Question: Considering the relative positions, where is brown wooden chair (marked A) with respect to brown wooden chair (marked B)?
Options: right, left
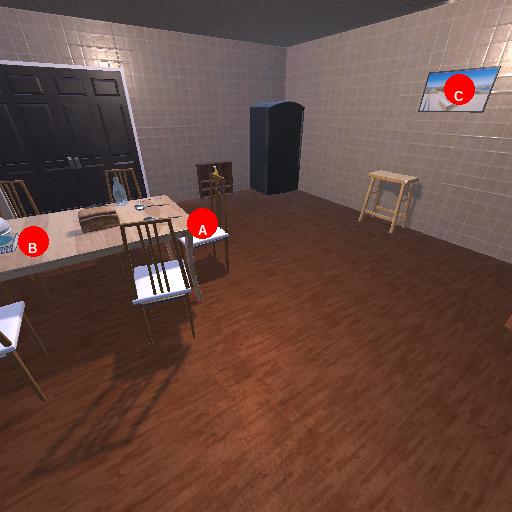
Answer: right